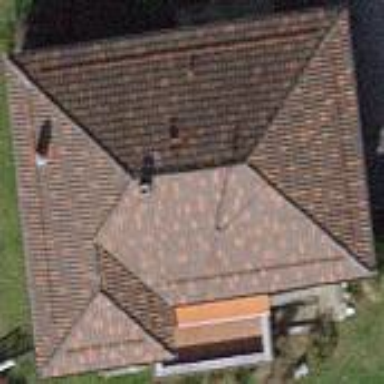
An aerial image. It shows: Hipped roof on residential building.